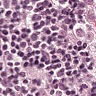
Metastatic tissue present: yes